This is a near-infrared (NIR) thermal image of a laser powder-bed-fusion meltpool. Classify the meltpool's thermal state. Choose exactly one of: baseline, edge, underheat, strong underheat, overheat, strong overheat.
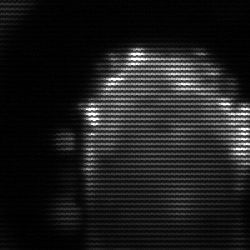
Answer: baseline